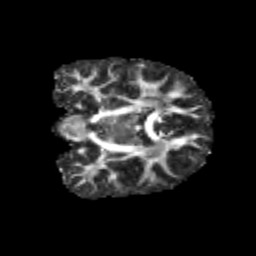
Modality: FA
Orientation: coronal
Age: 11
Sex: male
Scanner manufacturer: siemens
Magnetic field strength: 3 T
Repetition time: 3.8 s
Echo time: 0.07 s